Chest X-ray:
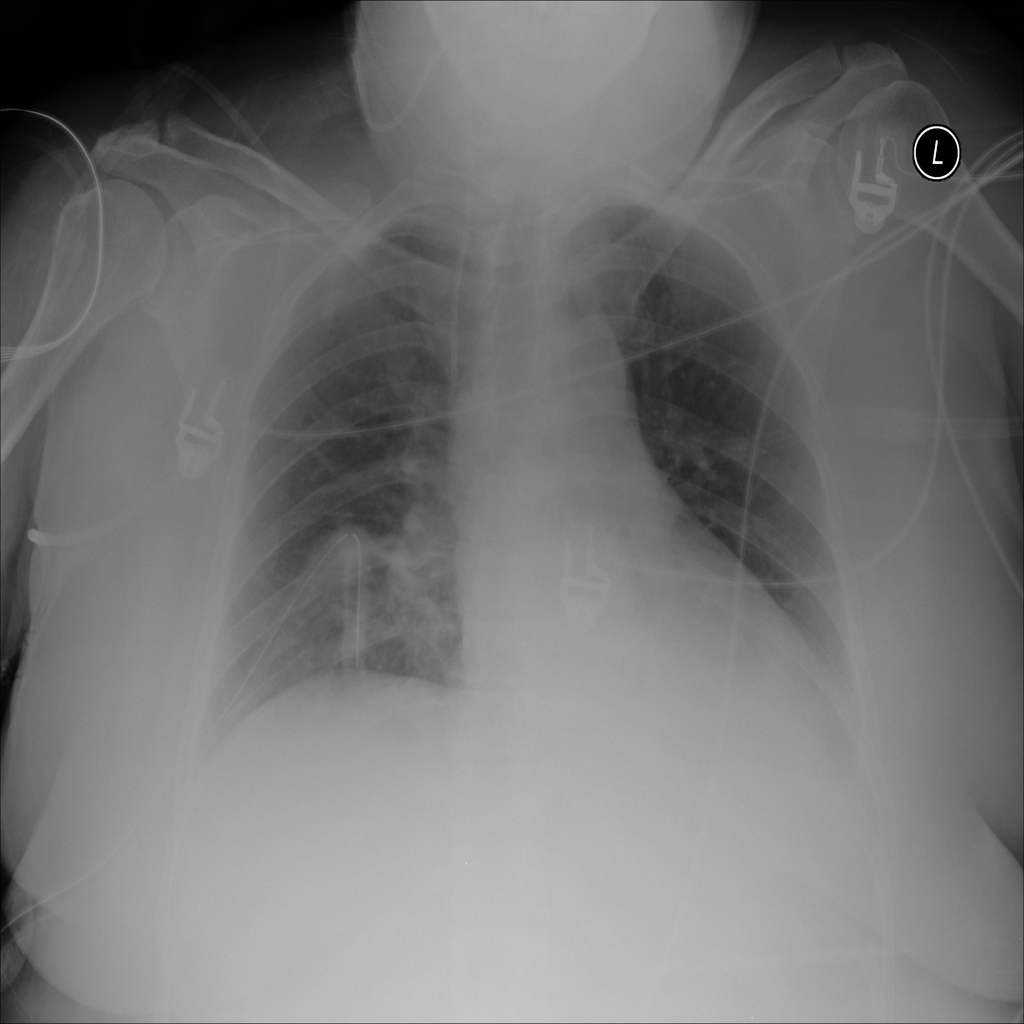
Findings: Consolidation, Effusion
No abnormal finding: no